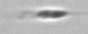
Label: flagellate_morphotype3